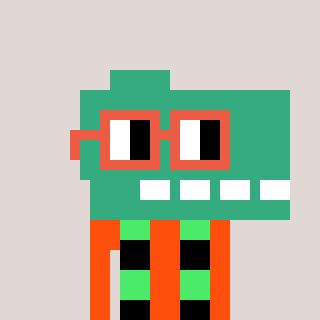
a pixel art character with square orange glasses, a dino-shaped head and a orange-colored body on a warm background